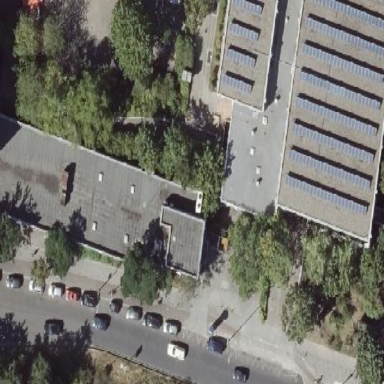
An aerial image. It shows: Flat-roofed supermarket building.